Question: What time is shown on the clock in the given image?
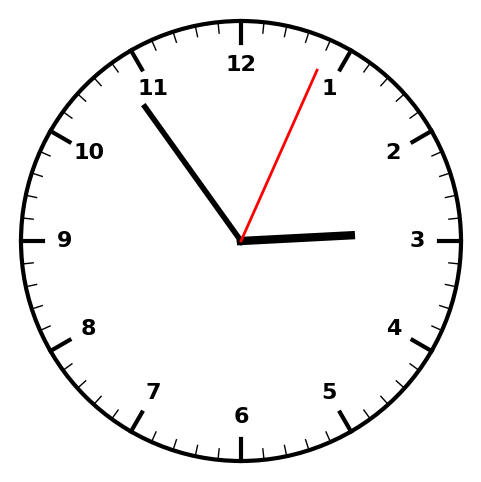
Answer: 02:54:04